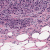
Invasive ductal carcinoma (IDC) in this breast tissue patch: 1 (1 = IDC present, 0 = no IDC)